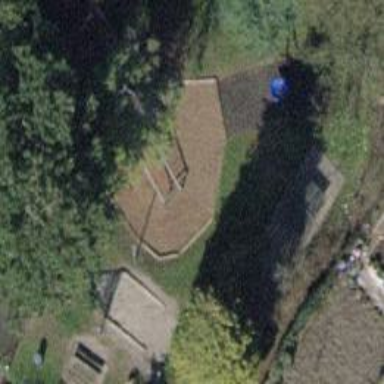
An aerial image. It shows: Playground with various play structures.